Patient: sex F, age 89
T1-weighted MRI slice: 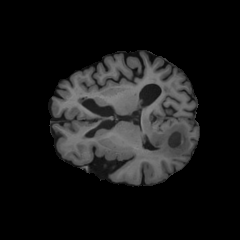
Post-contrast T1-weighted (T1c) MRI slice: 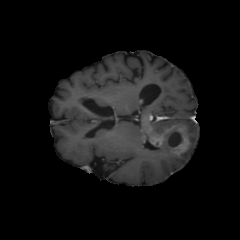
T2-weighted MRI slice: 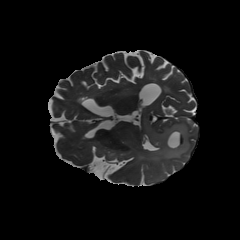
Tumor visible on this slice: yes
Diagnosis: Glioblastoma, IDH-wildtype
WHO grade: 4